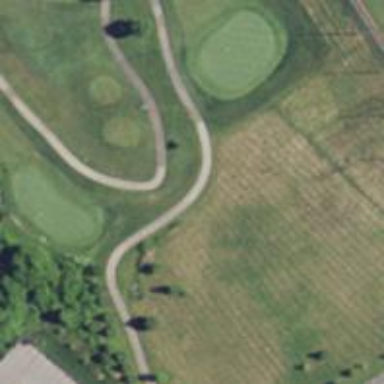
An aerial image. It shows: Path for golf carts.